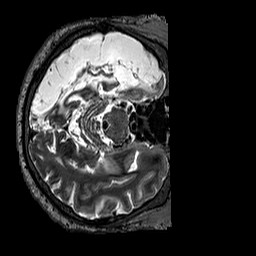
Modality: T2w
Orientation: axial
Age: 51
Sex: male
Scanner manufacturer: siemens
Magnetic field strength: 3 T
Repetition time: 3.2 s
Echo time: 0.567 s